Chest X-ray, AP view. Patient: 43 years old, sex F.
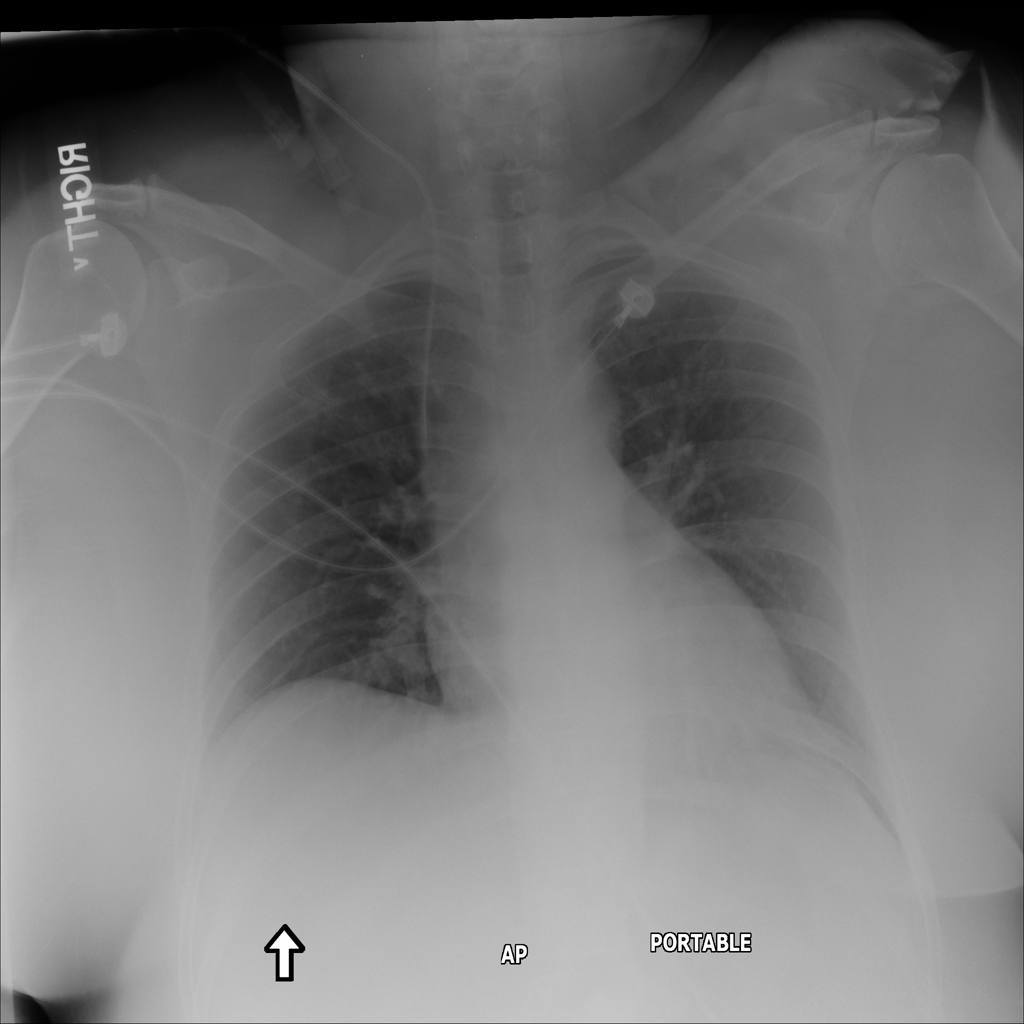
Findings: No Finding